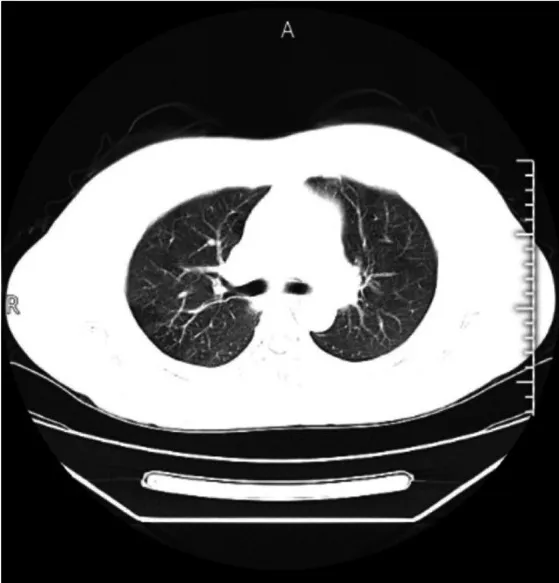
Chest CT scans showed no significant abnormalities.
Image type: radiology (ct)